Question: Count the number of objects in the diagram.
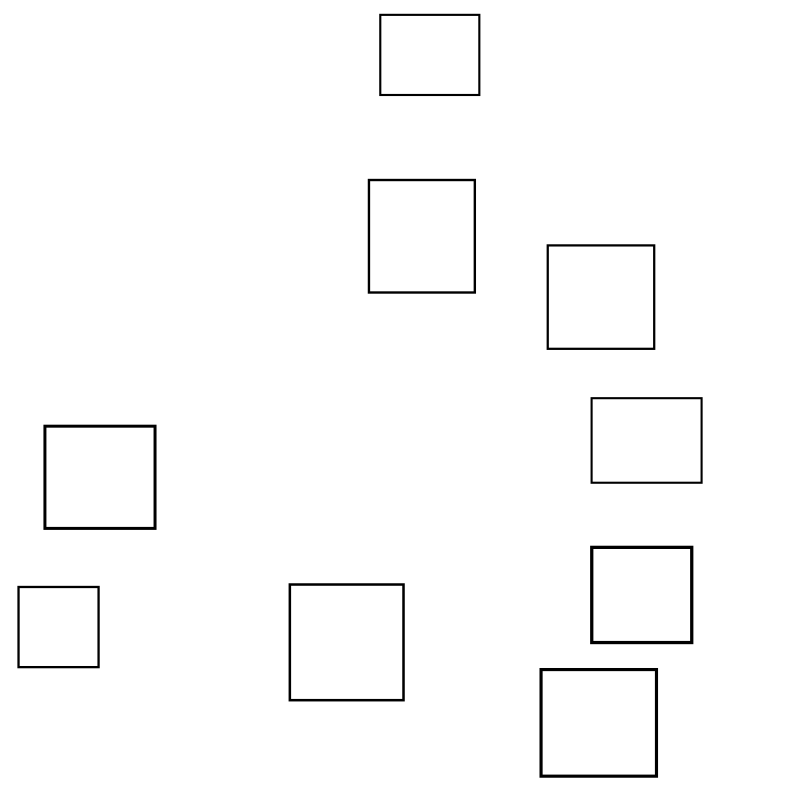
Answer: 9